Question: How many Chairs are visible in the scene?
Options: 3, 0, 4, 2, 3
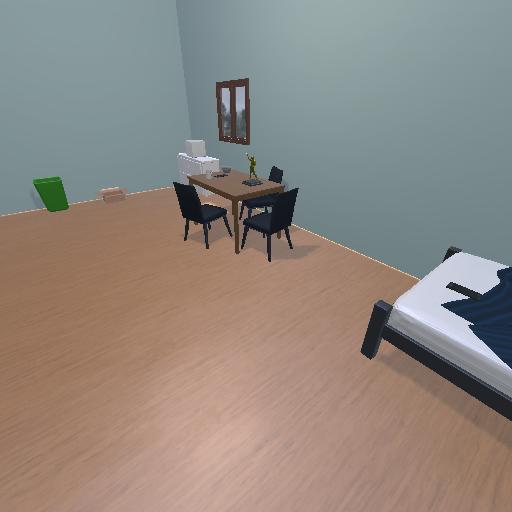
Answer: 3